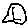
Label: line